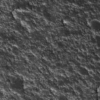
Label: not_dusty